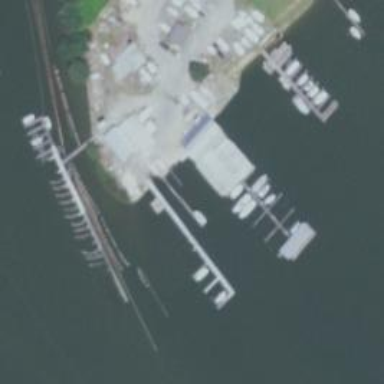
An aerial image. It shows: Marina on leisure land.